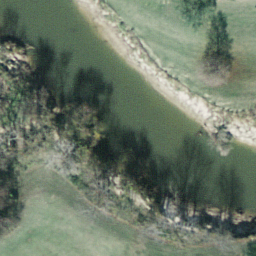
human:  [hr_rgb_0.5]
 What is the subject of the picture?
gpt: river